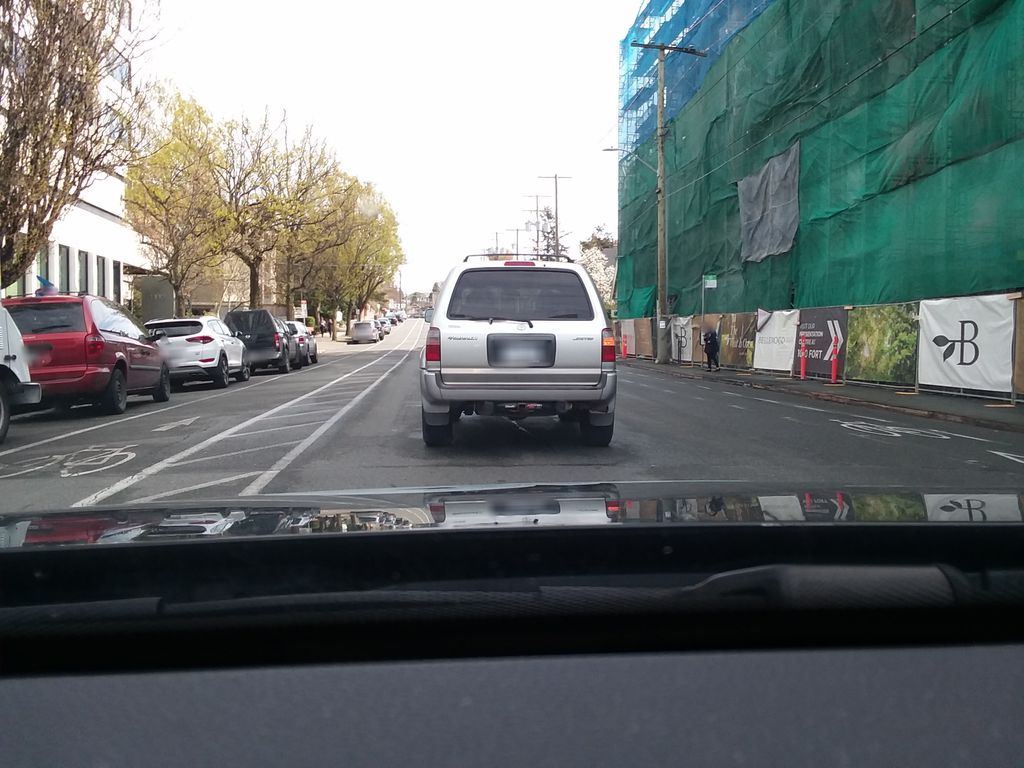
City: victoria